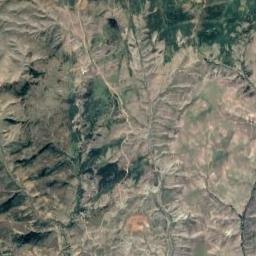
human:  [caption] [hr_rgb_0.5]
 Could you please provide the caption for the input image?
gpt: The mountain is consist of half of green plants and half of bare land .

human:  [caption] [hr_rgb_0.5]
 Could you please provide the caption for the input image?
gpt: The folded mountain consists of some ridges and valleys and is covered with some vegetation .

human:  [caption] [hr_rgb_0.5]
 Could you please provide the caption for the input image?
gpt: Half of the area on this mountain is covered by vegetation .

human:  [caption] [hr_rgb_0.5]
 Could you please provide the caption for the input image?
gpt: There is the mountain of uneven .

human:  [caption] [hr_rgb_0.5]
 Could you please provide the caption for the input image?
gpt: There are some cracks and green land on the mountain .